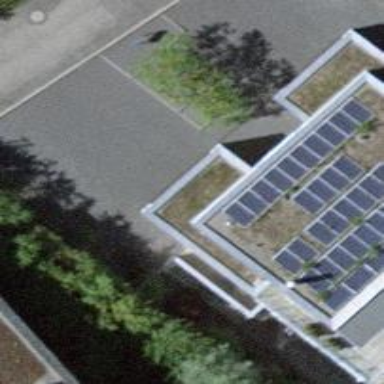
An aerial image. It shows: Solar power generator.